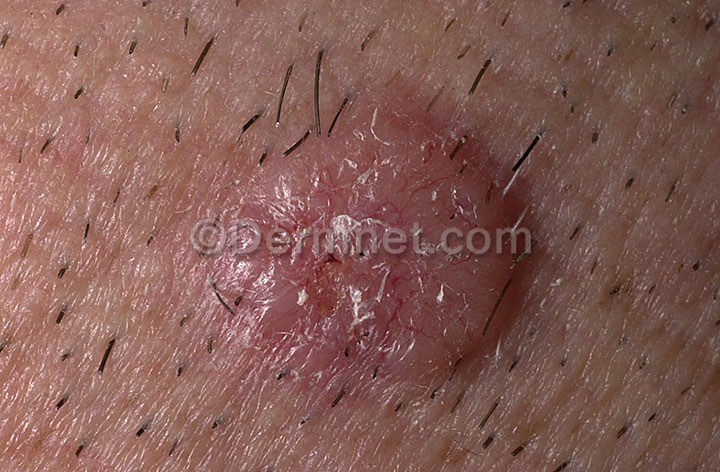
Disease: Actinic Keratosis Basal Cell Carcinoma and other Malignant Lesions